Question: I'm doing Gaussian processes and I calculated a regression per year from a given matrix where each row represents a year , so the code is:
'''
M1 = MainMatrix; %This is the given Matrix
ker =@(x,y) exp(-1013*(x-y)'*(x-y));
[ns, ms] = size(M1);
for N = 1:ns
x = M1(N,:);
C = zeros(ms,ms);
for i = 1:ms
for j = 1:ms
C(i,j)= ker(x(i),x(j));
end
end
u = randn(ms,1);
[A,S, B] = svd(C);
z = A*sqrt(S)*u; % z = A S^.5 u
'''
And I wanna plotting each regression in a Graph 3D as the below:

I know that plot is a 'ribbon', but I have not idea how can I do that
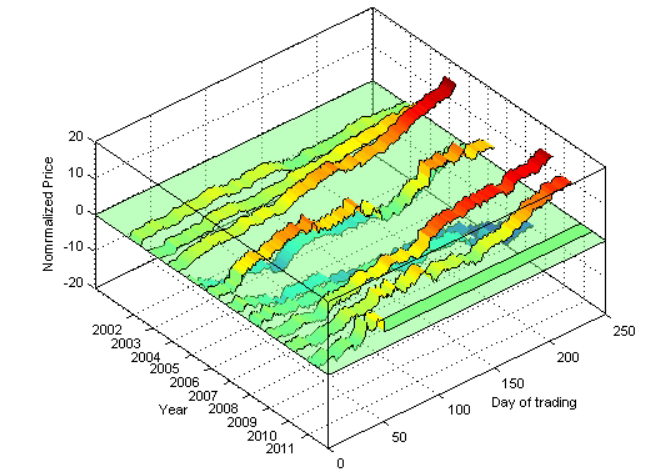
Answer: The desired plot can be generated without the use of 'ribbon'. Just use a 'surf'-plot for all the prices and a 'fill3'-plot for the plane at . The boundaries of the plane are calculated from the actual limits of the figure. Therefore we need to set the limits before plotting the plane. Then just some adjustments are needed to generate almost the same appearance.
'''
% generate some data
days = (1:100)';
price = days*[0.18,-0.08,0.07,-0.10,0.12,-0.08,0.05];
price = price + 0.5*randn(size(price));
years = 2002+(1:size(price,2));
% prepare plot
width = 0.6;
X = ones(size(price,1),1)*0.5;
X = [-X,X]*width;
figure; hold on;
% plot all 'ribbons'
for i = 1:size(price,2)
h = surf([days,days],X+years(i),[price(:,i),price(:,i)]);
set(h,'MeshStyle','column');
end
% set axis limits
set(gca,'ZLim',[-20,20]);
% plot plane at z=0
limx = get(gca,'XLim');
limy = get(gca,'YLim');
fill3(reshape([limx;limx],1,[]),[flip(limy),limy],zeros(1,4),'g','FaceAlpha',0.2)
% set labels
xlabel('Day of trading')
ylabel('Year')
zlabel('Normalized Price')
% tweak appearance
set(gca,'YTick',years);
set(gca,'YDir','reverse');
view([-38,50])
colormap jet;
grid on;
%box on;
'''